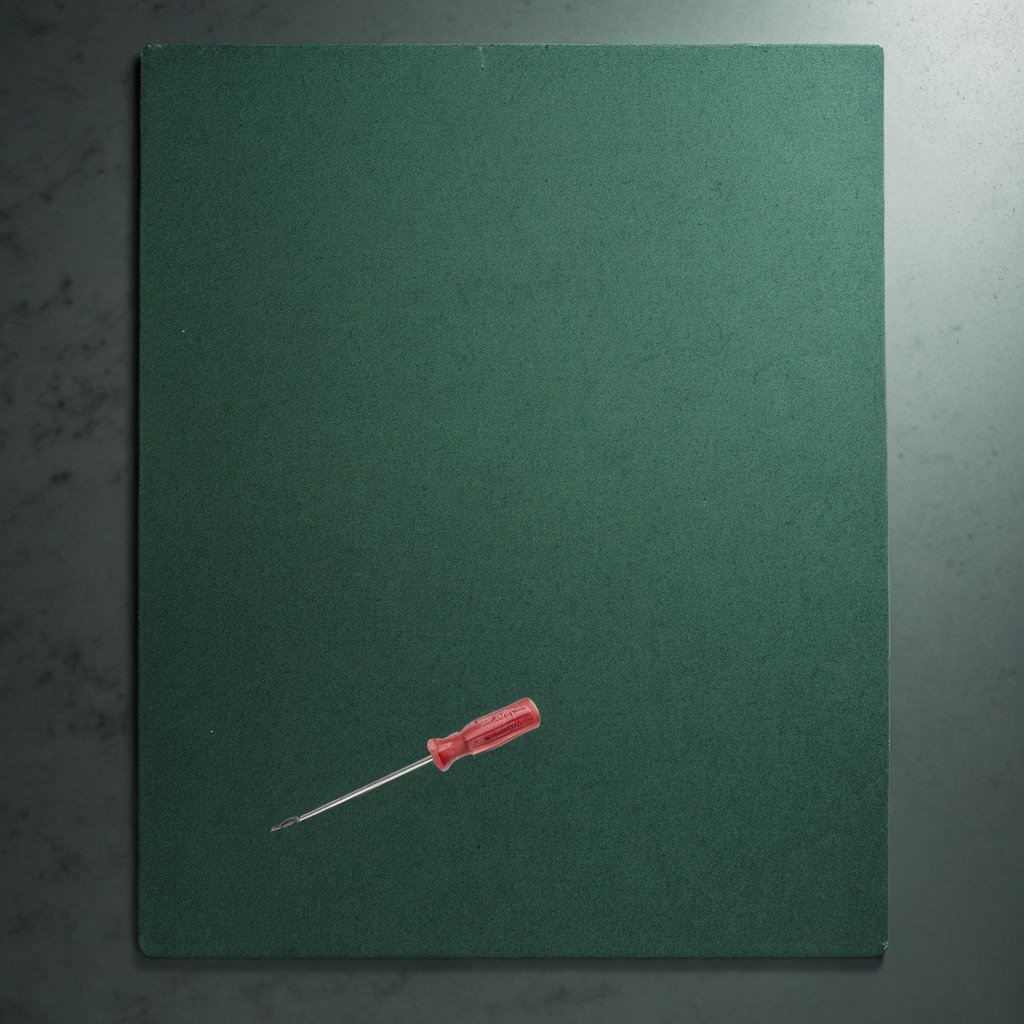
A screwdriver is lying on the green rubber mat.